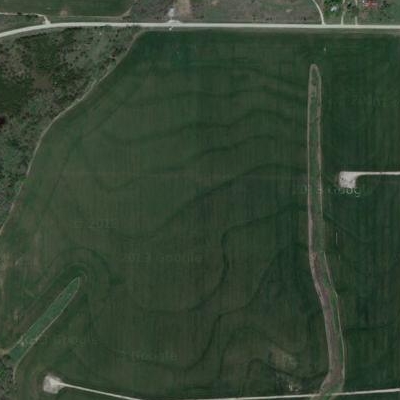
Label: aGrass